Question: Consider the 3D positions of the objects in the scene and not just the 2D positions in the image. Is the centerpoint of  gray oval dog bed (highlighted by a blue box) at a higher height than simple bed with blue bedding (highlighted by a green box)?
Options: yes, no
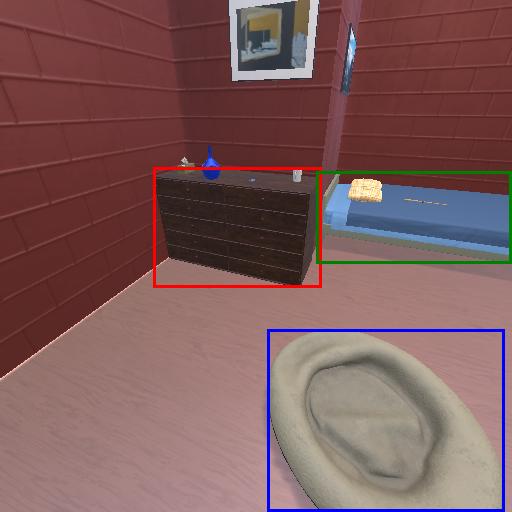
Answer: yes